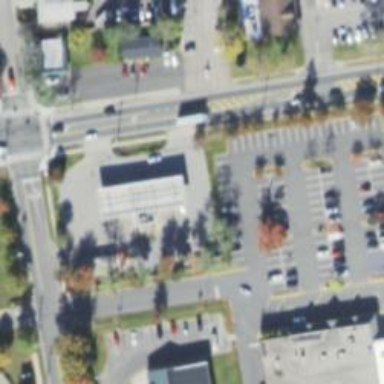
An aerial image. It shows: Convenience shop.